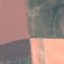
Label: AnnualCrop